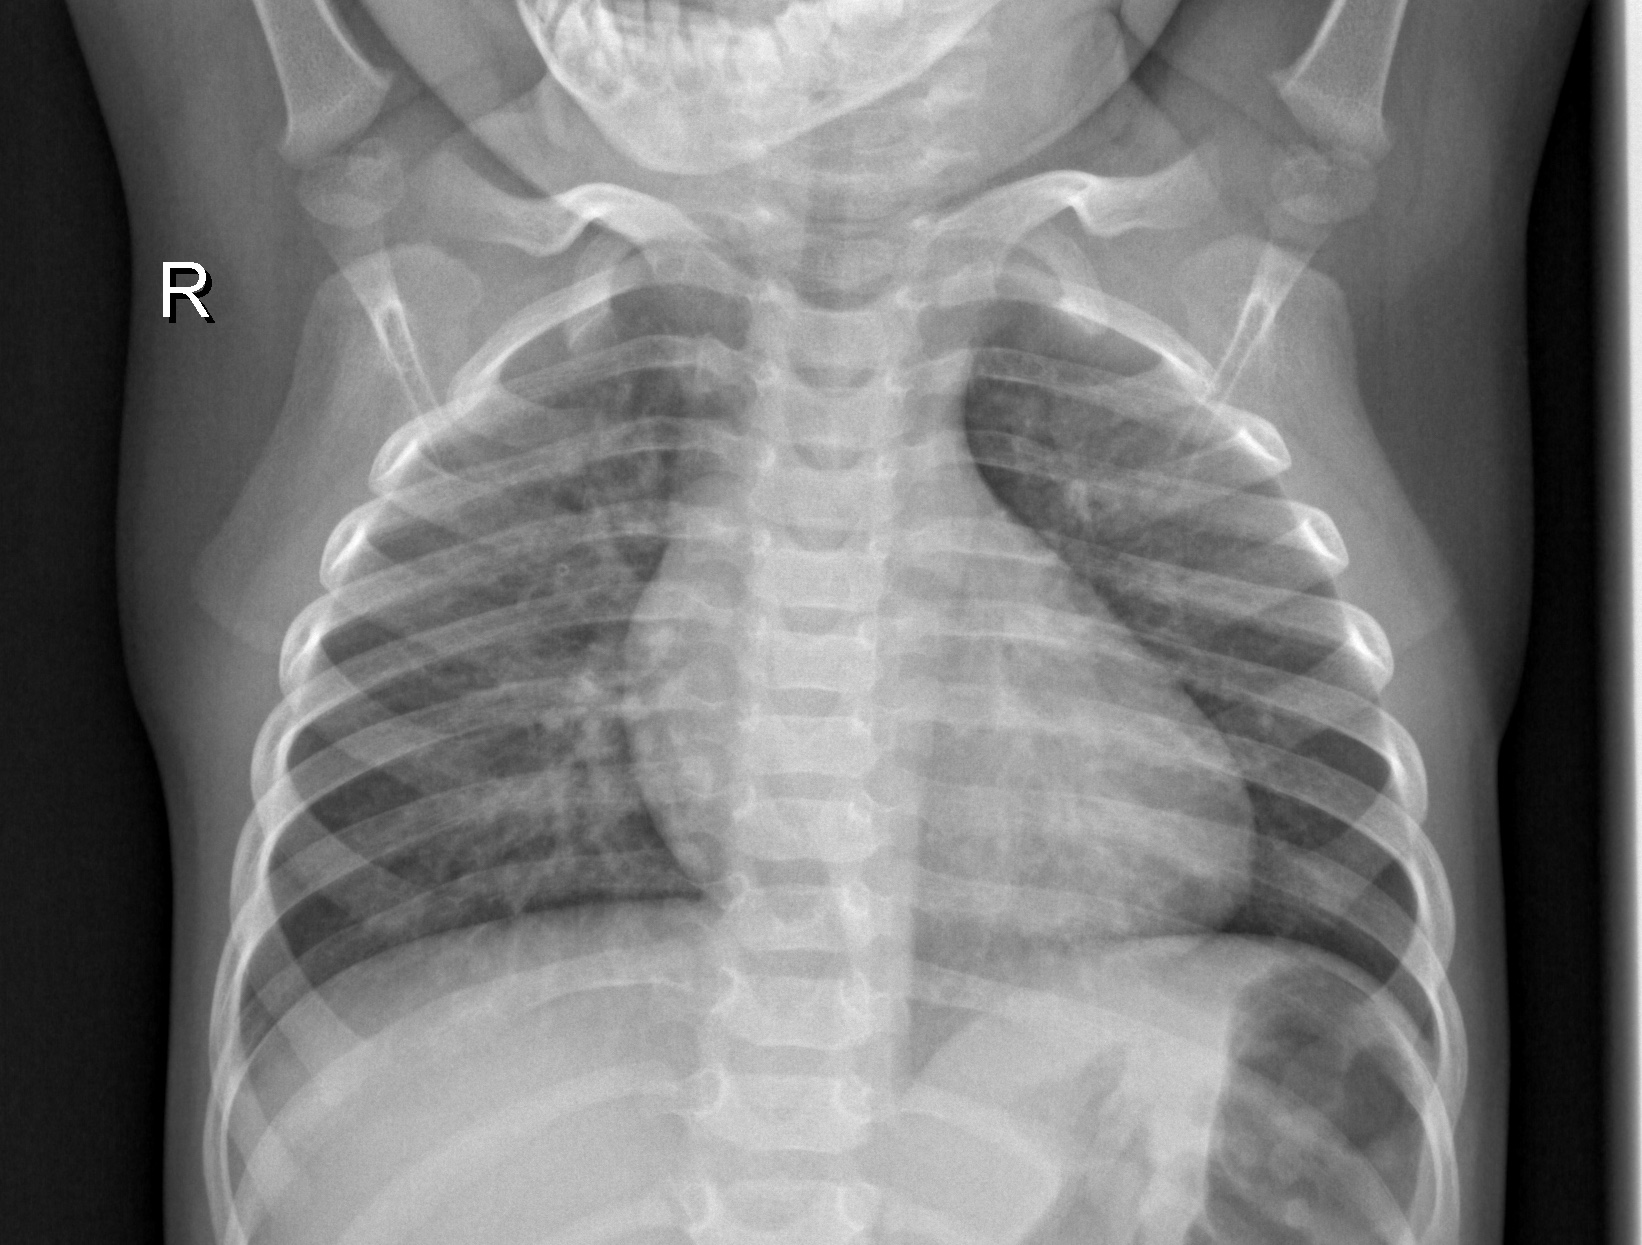
Diagnosis: NORMAL